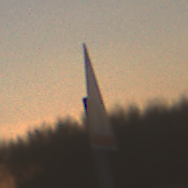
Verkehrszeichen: AmphibienwanderungRechts
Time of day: SunriseSunset
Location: Outdoor (Nature)
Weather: Clear
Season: Winter
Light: Natural